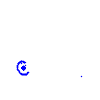
Particle: electron